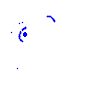
Particle: electron